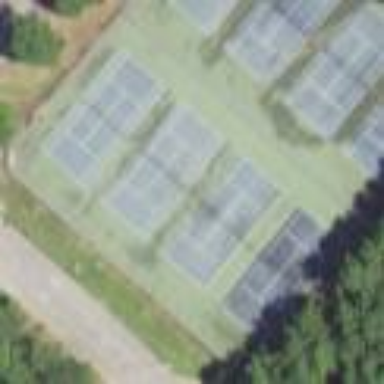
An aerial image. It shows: Tennis court on the leisure land pitch.